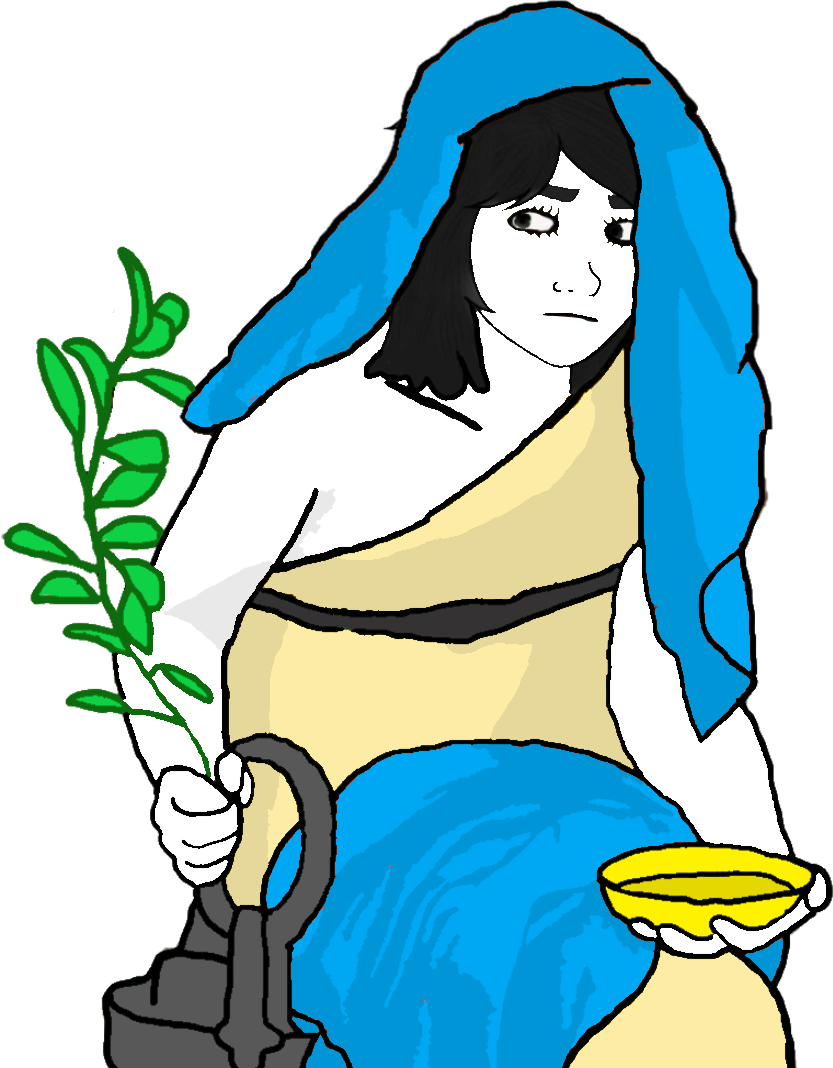
Label: 5_Doomer_Girl